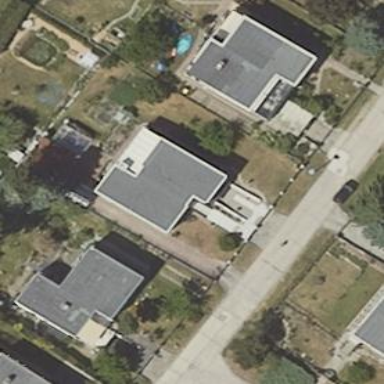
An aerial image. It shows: Simple and straightforward house.